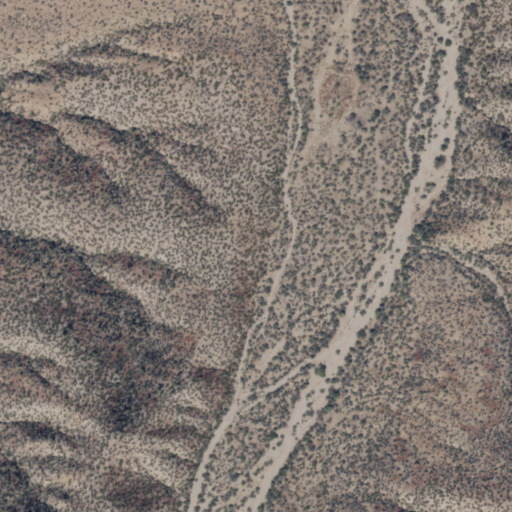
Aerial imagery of valley in Arizona named Chittakow Draw containing only shrub